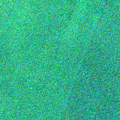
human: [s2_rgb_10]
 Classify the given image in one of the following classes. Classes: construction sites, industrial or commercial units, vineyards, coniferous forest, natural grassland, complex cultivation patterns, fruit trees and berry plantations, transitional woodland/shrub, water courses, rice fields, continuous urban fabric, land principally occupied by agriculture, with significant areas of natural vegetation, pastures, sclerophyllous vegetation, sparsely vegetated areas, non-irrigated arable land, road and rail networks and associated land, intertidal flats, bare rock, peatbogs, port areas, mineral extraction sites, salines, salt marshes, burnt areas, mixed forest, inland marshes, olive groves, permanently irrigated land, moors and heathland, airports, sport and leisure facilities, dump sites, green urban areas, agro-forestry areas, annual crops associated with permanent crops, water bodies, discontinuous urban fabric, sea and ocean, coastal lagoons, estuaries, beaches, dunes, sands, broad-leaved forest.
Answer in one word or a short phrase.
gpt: sea and ocean